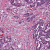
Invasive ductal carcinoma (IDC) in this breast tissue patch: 1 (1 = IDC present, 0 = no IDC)